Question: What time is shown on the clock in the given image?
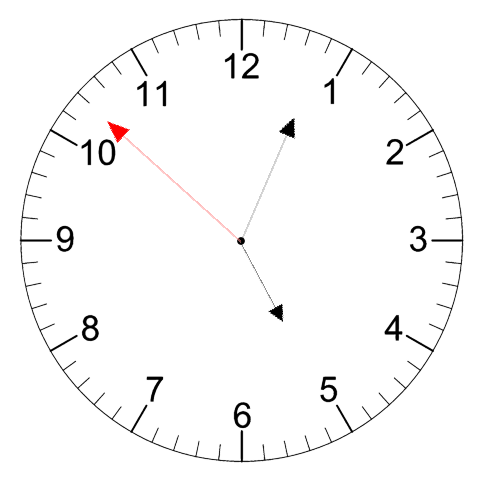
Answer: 05:03:52